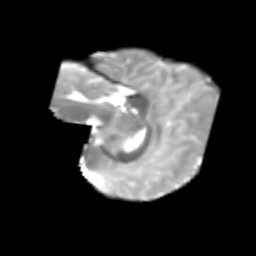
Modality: T2w
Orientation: sagittal
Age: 6
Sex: female
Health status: healthy